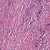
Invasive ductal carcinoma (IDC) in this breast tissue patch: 1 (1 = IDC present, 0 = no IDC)